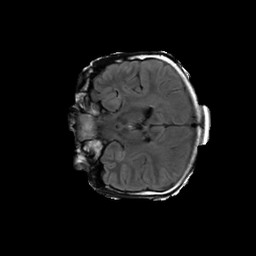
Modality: FLAIR
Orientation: coronal
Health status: ill
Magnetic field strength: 3 T